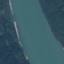
Land use / land cover: River